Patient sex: M
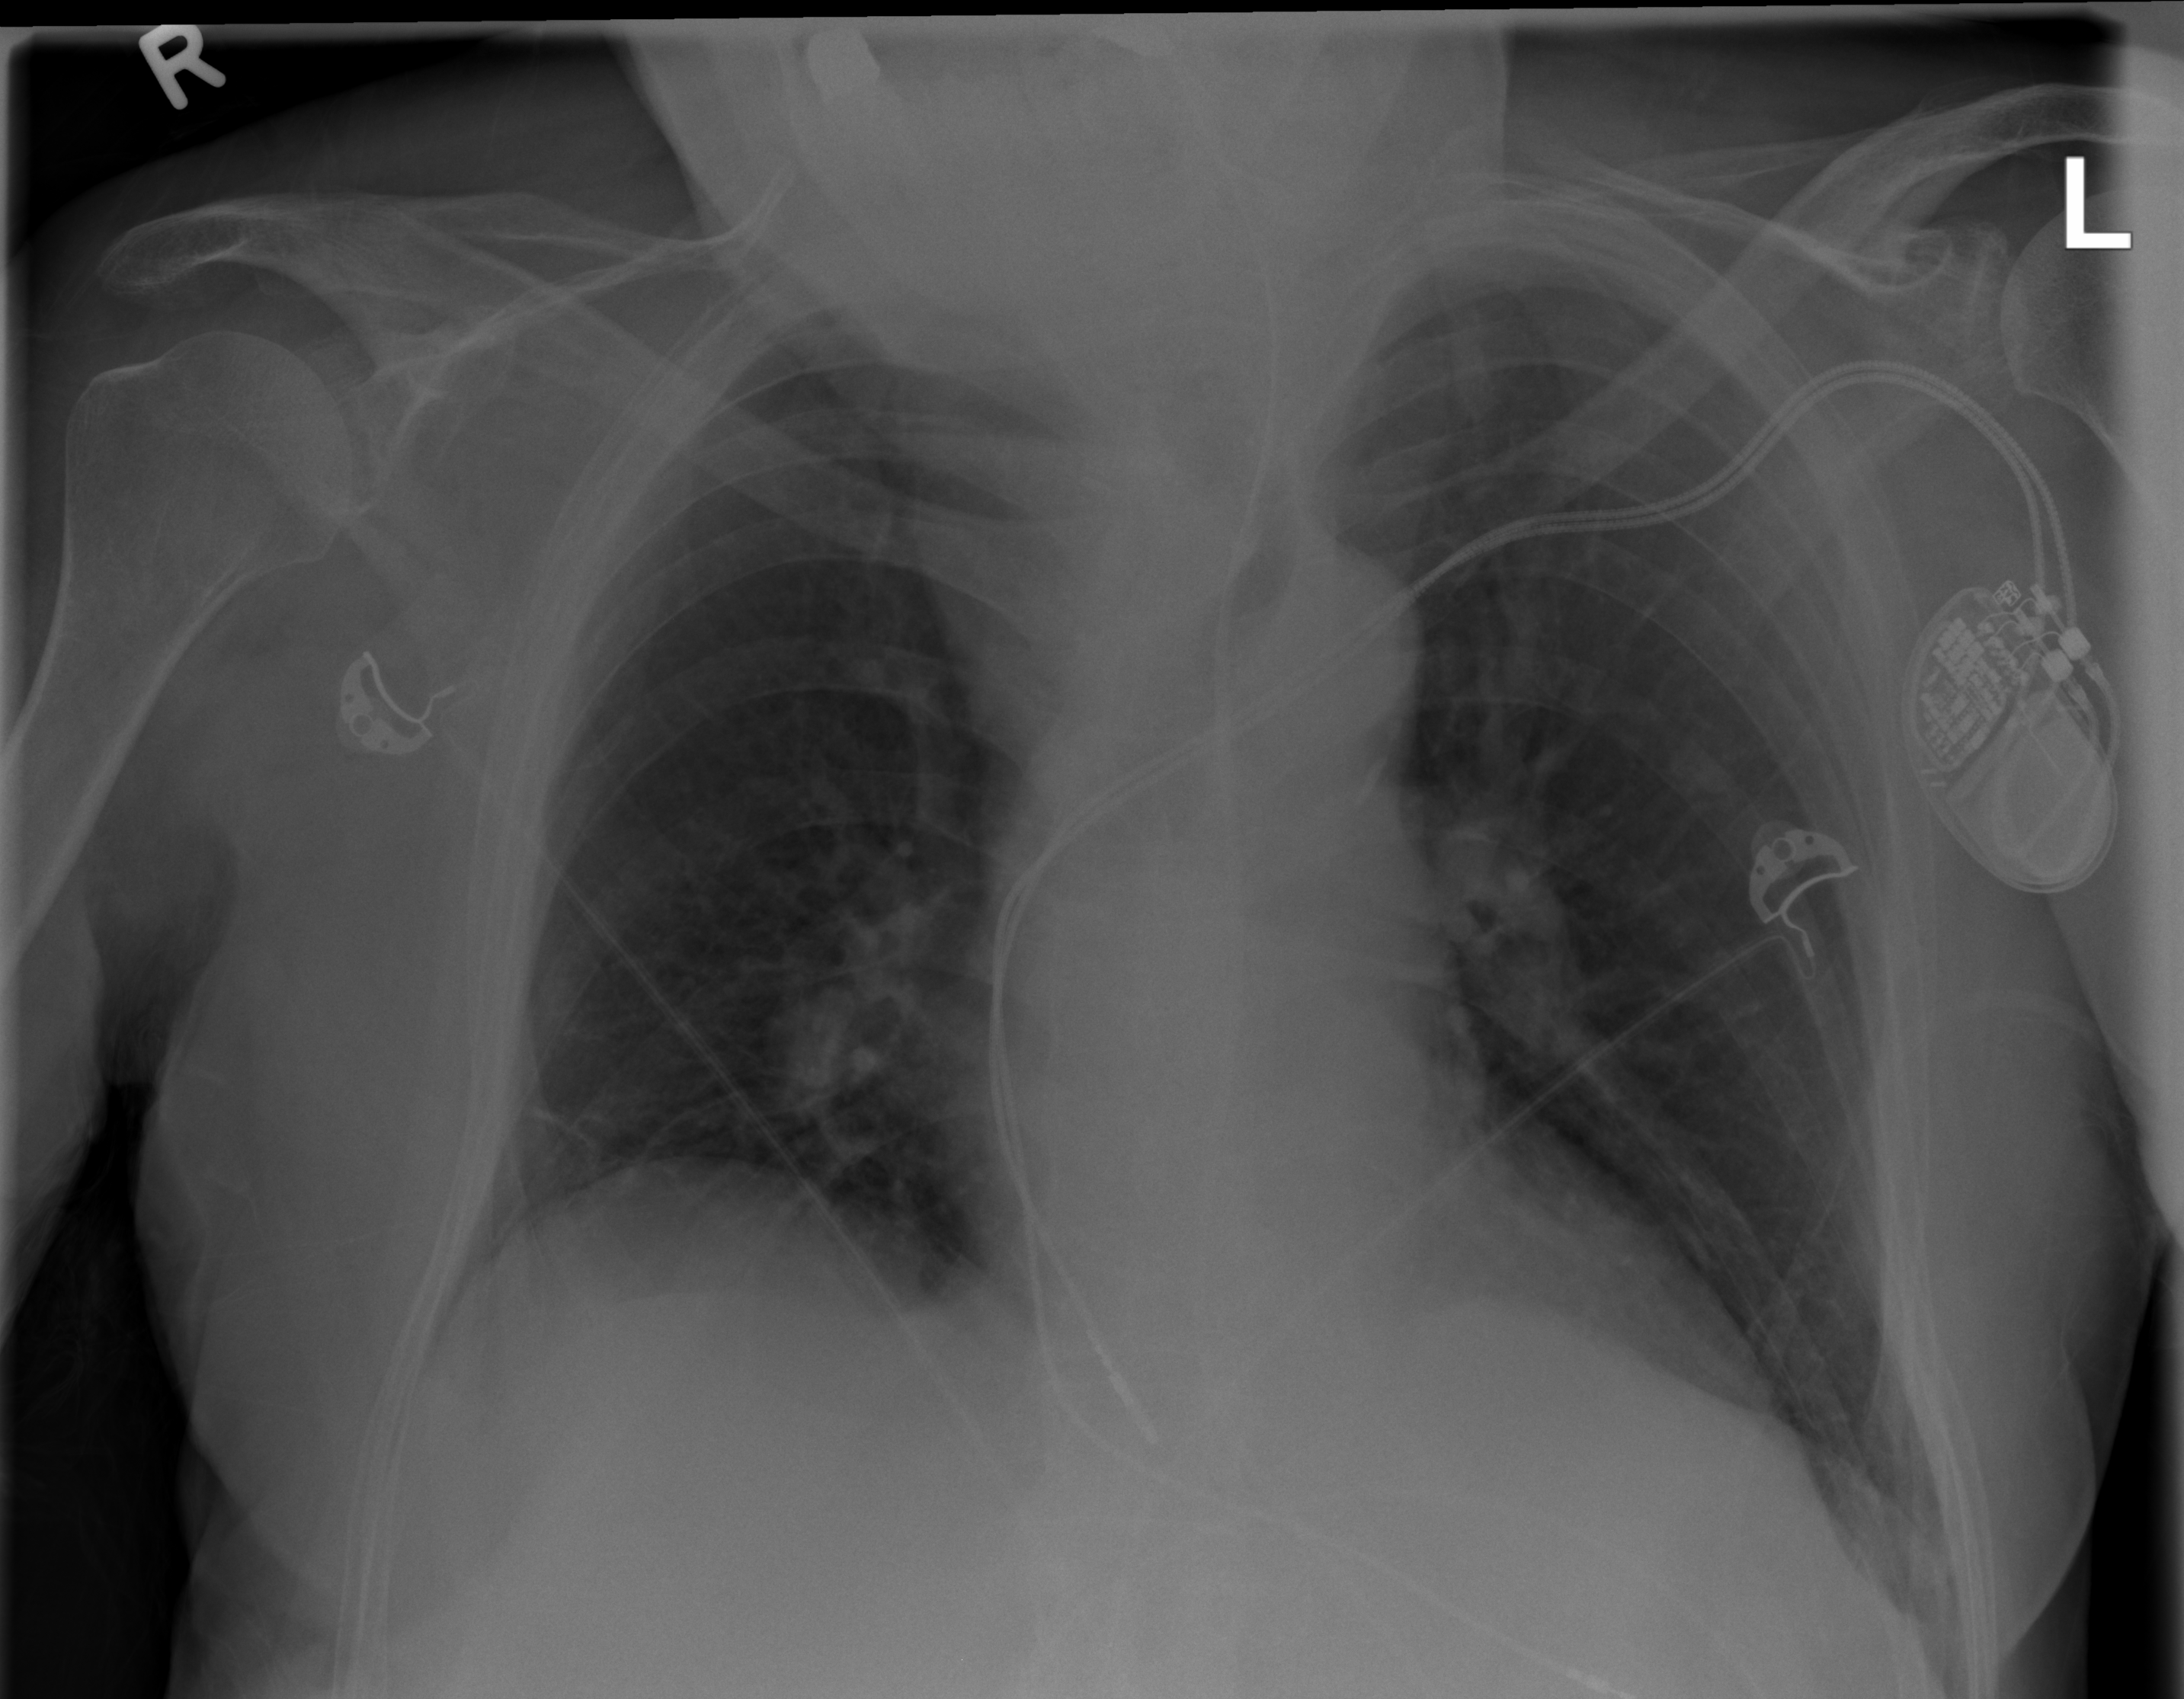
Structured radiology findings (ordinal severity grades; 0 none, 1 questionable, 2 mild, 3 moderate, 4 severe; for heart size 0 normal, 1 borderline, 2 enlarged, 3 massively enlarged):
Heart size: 0
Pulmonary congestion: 0
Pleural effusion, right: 0
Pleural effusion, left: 0
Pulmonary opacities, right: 0
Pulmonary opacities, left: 0
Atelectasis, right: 2
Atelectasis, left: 1